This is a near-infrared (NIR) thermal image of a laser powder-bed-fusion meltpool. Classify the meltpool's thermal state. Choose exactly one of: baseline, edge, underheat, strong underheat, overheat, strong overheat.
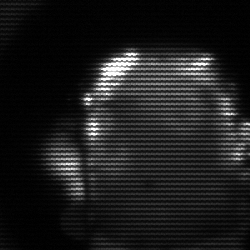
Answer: baseline